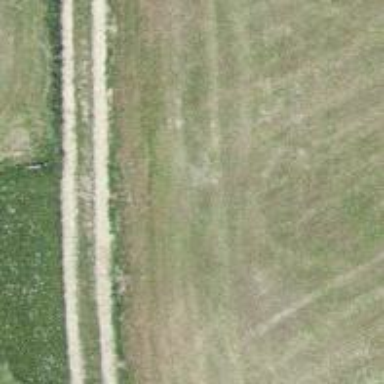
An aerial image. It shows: Track road with grade3 tracktype.